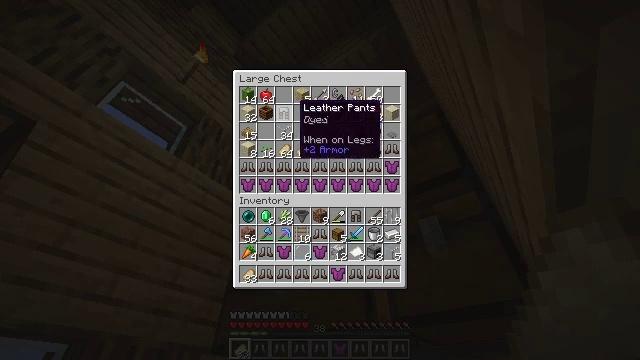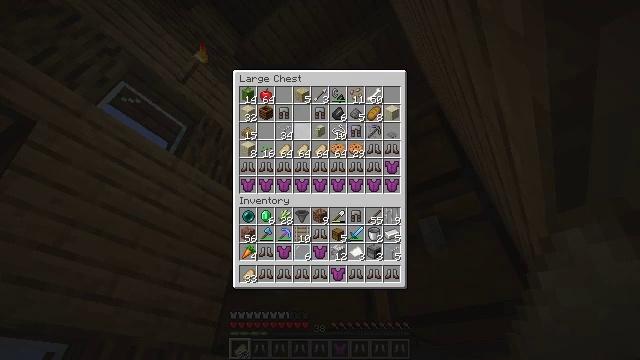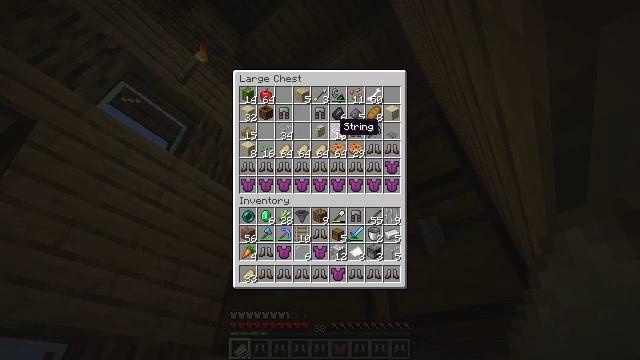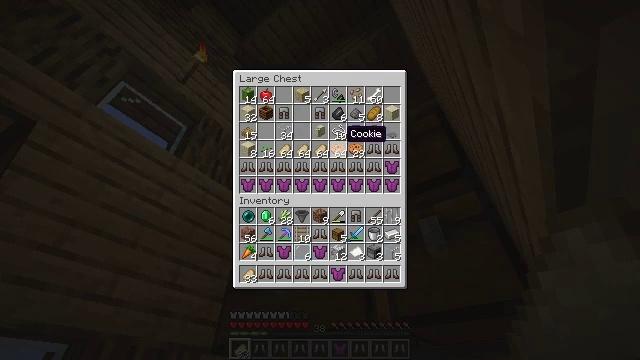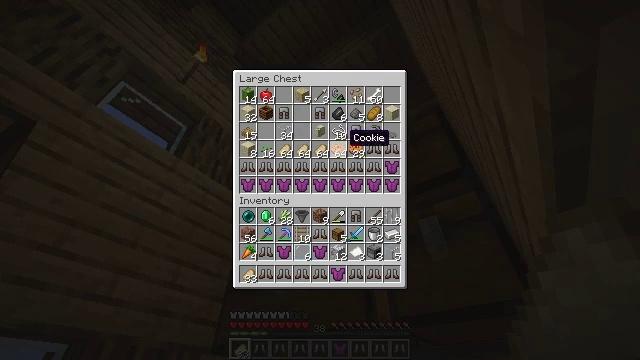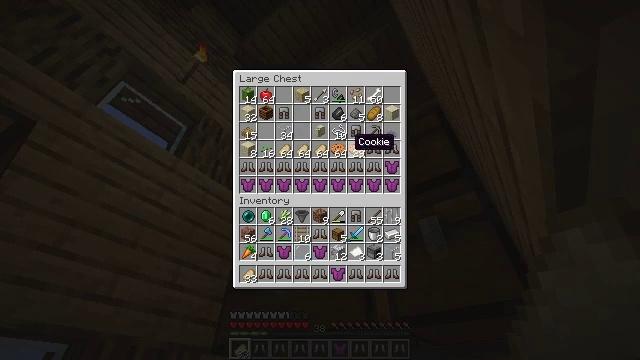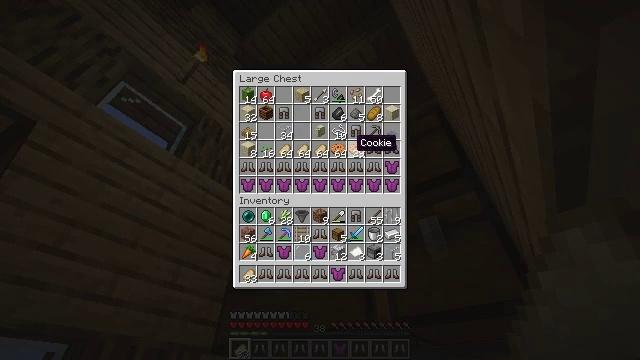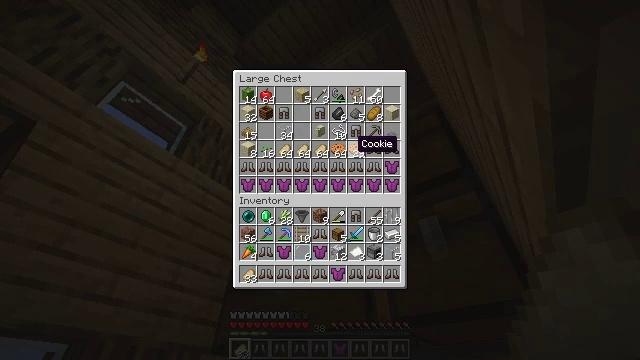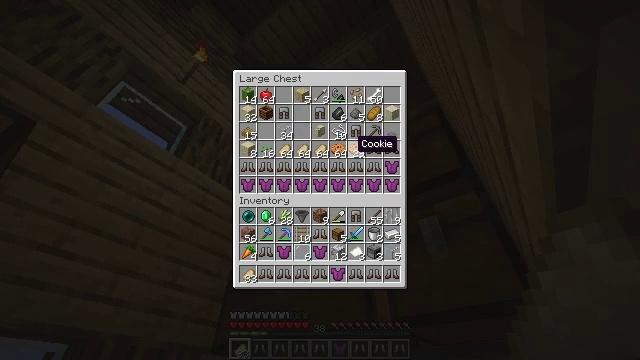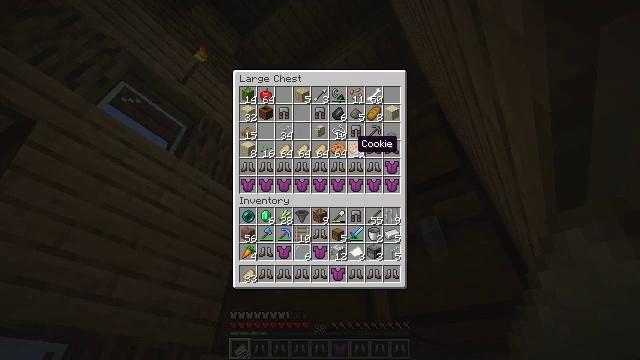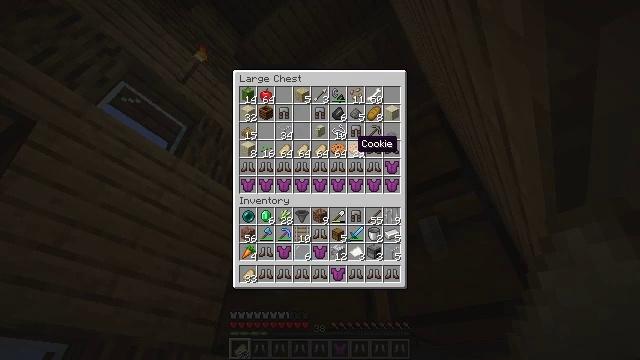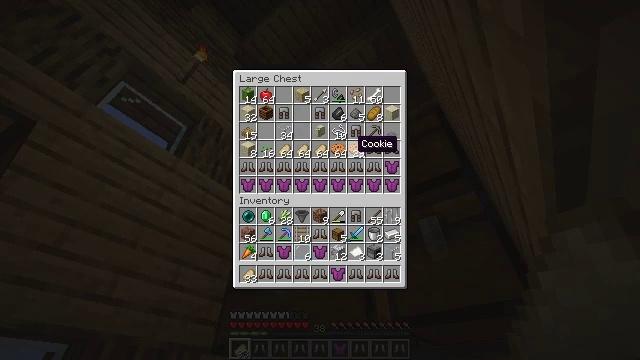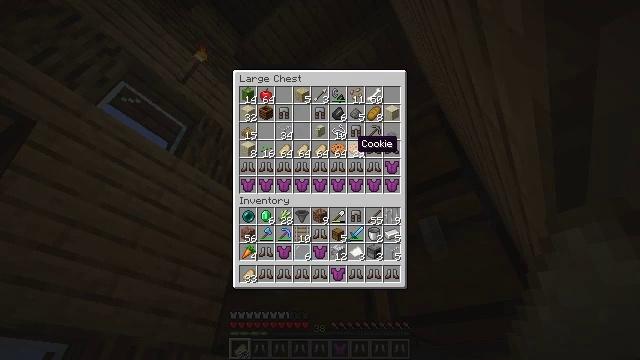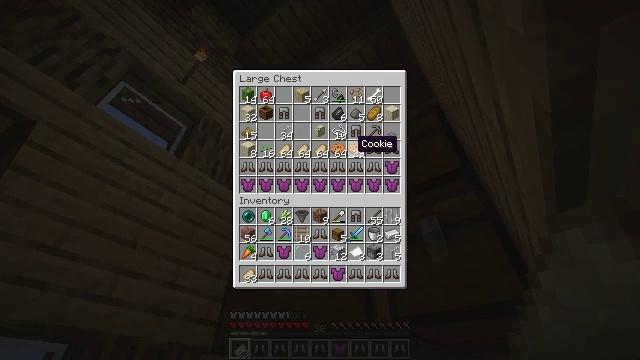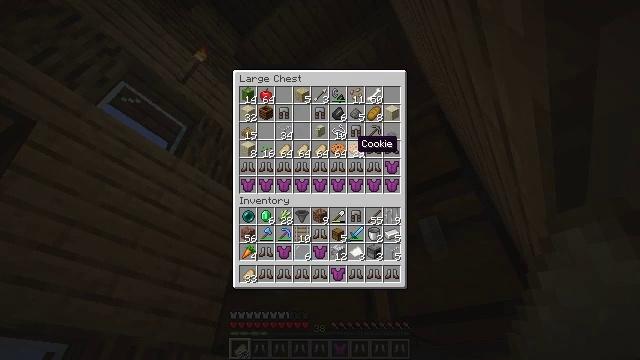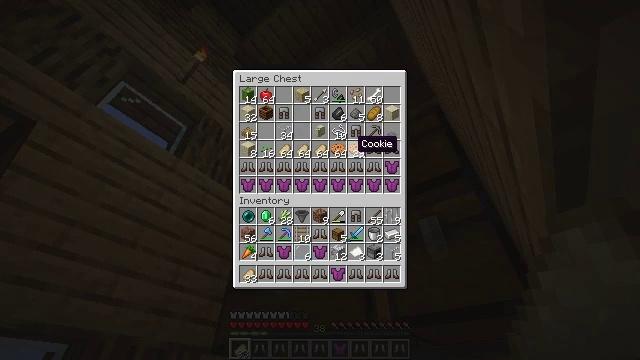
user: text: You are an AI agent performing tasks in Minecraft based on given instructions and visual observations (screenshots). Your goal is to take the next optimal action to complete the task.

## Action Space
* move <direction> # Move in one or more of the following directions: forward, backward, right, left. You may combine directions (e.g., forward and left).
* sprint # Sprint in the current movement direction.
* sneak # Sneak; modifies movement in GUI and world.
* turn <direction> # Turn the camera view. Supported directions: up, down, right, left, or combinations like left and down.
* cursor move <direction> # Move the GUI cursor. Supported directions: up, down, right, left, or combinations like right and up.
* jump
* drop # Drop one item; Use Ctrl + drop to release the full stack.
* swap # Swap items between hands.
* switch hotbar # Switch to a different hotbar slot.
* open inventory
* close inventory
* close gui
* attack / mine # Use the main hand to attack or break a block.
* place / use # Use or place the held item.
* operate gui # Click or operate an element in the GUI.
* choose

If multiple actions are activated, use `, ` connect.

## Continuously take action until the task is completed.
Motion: motion action
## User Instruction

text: Remove a pair of leather boots from the inventory.
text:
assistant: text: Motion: sneak, cursor move right and down
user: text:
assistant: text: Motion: sneak, cursor move right and down
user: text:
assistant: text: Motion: sneak, cursor move right and down
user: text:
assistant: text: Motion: sneak
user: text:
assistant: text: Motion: sneak
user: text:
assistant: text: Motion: sneak
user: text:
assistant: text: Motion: sneak
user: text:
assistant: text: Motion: sneak
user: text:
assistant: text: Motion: sneak
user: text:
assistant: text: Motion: sneak
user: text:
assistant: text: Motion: sneak
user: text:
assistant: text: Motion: sneak
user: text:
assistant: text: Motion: sneak
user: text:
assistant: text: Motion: sneak
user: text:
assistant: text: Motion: sneak
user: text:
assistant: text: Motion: sneak
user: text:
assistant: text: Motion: sneak
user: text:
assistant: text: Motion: sneak
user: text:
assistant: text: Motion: sneak
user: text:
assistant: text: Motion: sneak
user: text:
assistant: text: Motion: sneak
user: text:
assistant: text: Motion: sneak
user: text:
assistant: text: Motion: sneak
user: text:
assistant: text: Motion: sneak
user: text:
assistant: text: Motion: sneak
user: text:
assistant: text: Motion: sneak
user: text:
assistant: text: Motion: sneak
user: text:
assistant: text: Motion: sneak
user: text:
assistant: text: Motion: sneak
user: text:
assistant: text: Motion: sneak